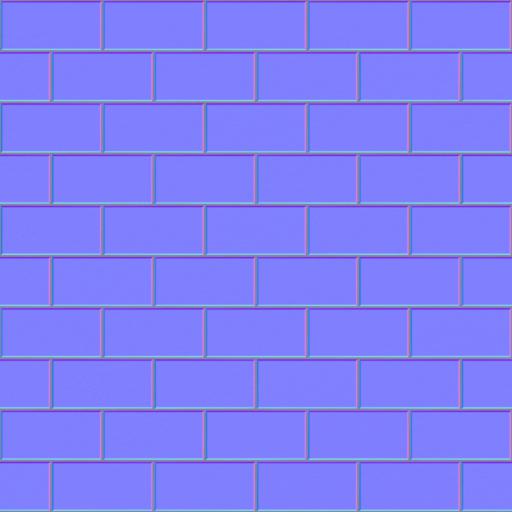
bathroom clean red smooth subway tiled tiles